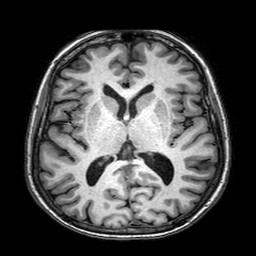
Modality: T1w
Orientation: coronal
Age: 65
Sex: female
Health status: healthy
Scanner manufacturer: philips
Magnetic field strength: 3 T